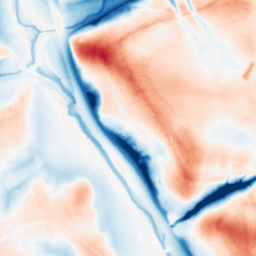
Category: multiscale
Decomposition family: dog_multiscale
Decomposition parameters: sigma_ratio: 2
n_scales: 5
base_sigma: 0.5
Upsampling method: fft_zeropad
Upsampling parameters: scale: 8
Upsampling scale: 8